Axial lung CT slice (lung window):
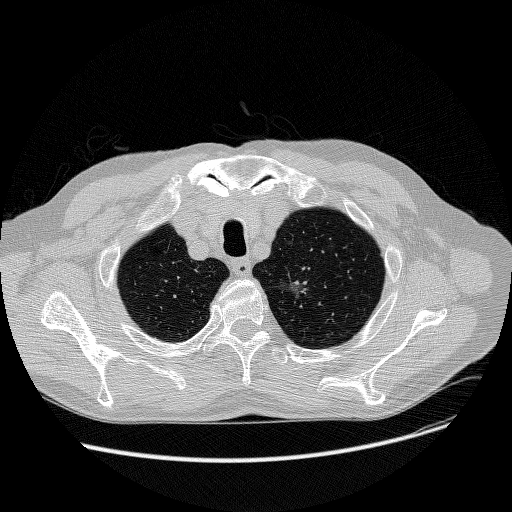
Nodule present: yes
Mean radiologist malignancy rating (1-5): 4.333